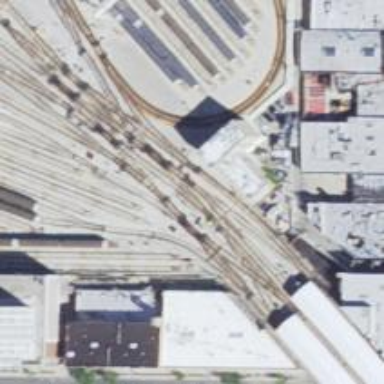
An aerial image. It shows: Electrified rail service yard.